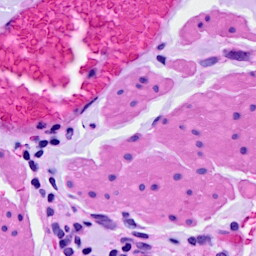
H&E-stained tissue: Ovarian